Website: lowes
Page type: payment
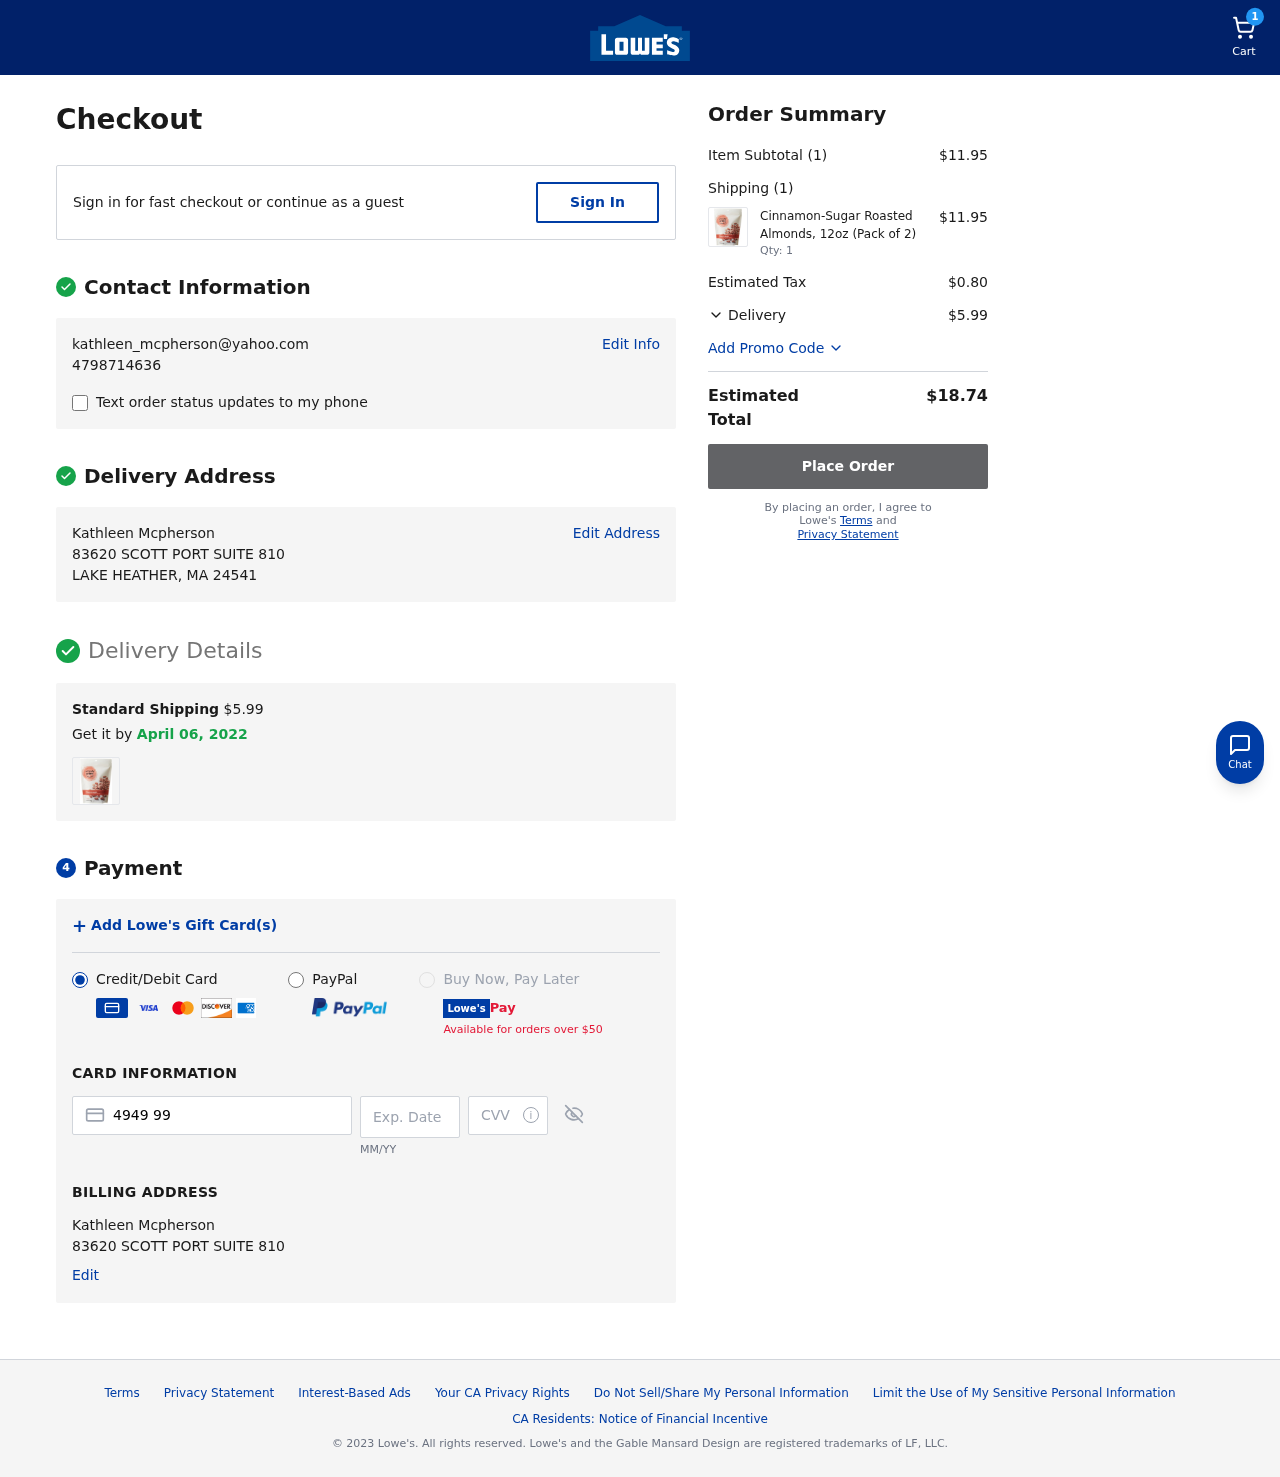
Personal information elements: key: PII_CARD_CVV
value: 025
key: PII_CARD_EXPIRY
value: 01/27
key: PII_CARD_NUMBER
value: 4949 9937 1900 7066
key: PII_EMAIL
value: kathleen_mcpherson@yahoo.com
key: PII_FULLNAME
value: Kathleen Mcpherson
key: PII_FULLNAME2
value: Kathleen Mcpherson
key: PII_PHONE
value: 4798714636
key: PII_STREET
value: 83620 SCOTT PORT SUITE 810
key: PII_STREET2
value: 83620 SCOTT PORT SUITE 810
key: PII_CITY_STATE_ZIP
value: LAKE HEATHER, MA 24541
Product elements: key: PRODUCT1_NAME
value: Cinnamon-Sugar Roasted Almonds, 12oz (Pack of 2)
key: PRODUCT1_PRICE
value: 11.95
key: PRODUCT1_QUANTITY
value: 1
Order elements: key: ORDER_NUM_ITEMS
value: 1
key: ORDER_SHIPPING_COST
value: $5.99
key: ORDER_DELIVERY_DATE
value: April 06, 2022
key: ORDER_SUBTOTAL
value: $11.95
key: ORDER_NUM_ITEMS2
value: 1
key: ORDER_TAX
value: $0.80
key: ORDER_SHIPPING_COST2
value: $5.99
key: ORDER_TOTAL
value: $18.74